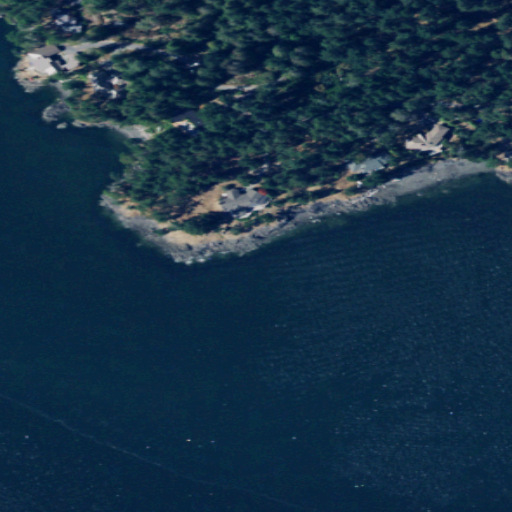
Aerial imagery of cape in Washington named Foster Point containing open water, evergreen forest, open development, grassland, low intensity development, herbaceous wetlands, barren land, and medium intensity development